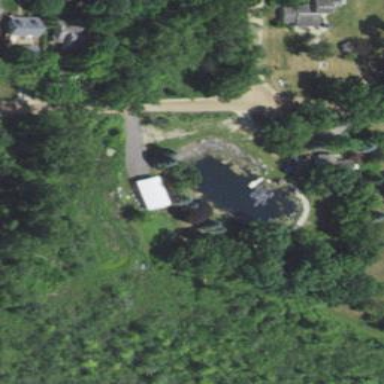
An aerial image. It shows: Pond with natural water.